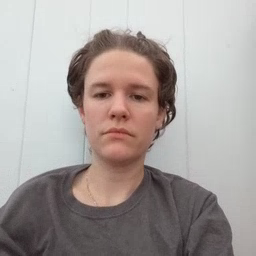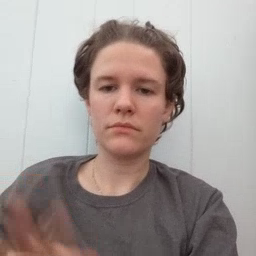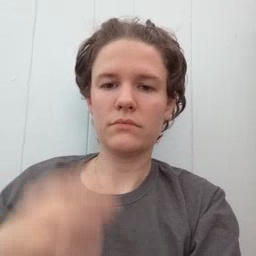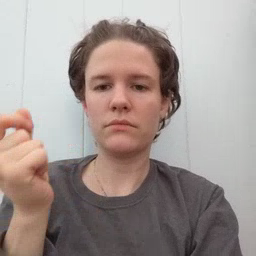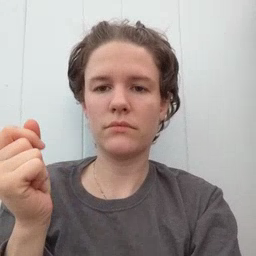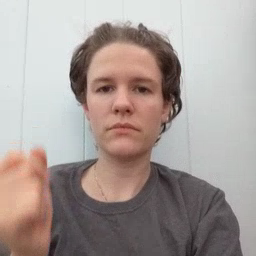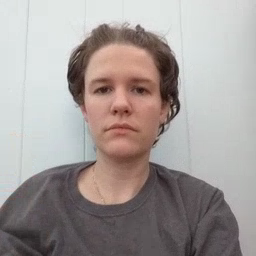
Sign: dog